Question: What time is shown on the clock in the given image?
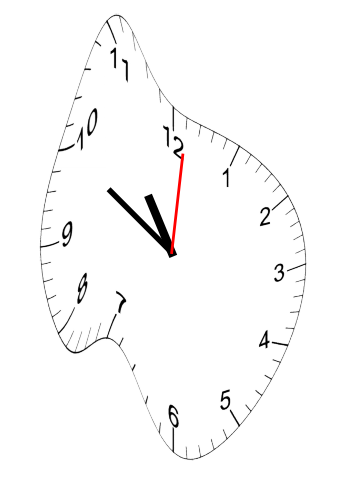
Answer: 10:50:01